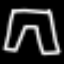
Label: pants